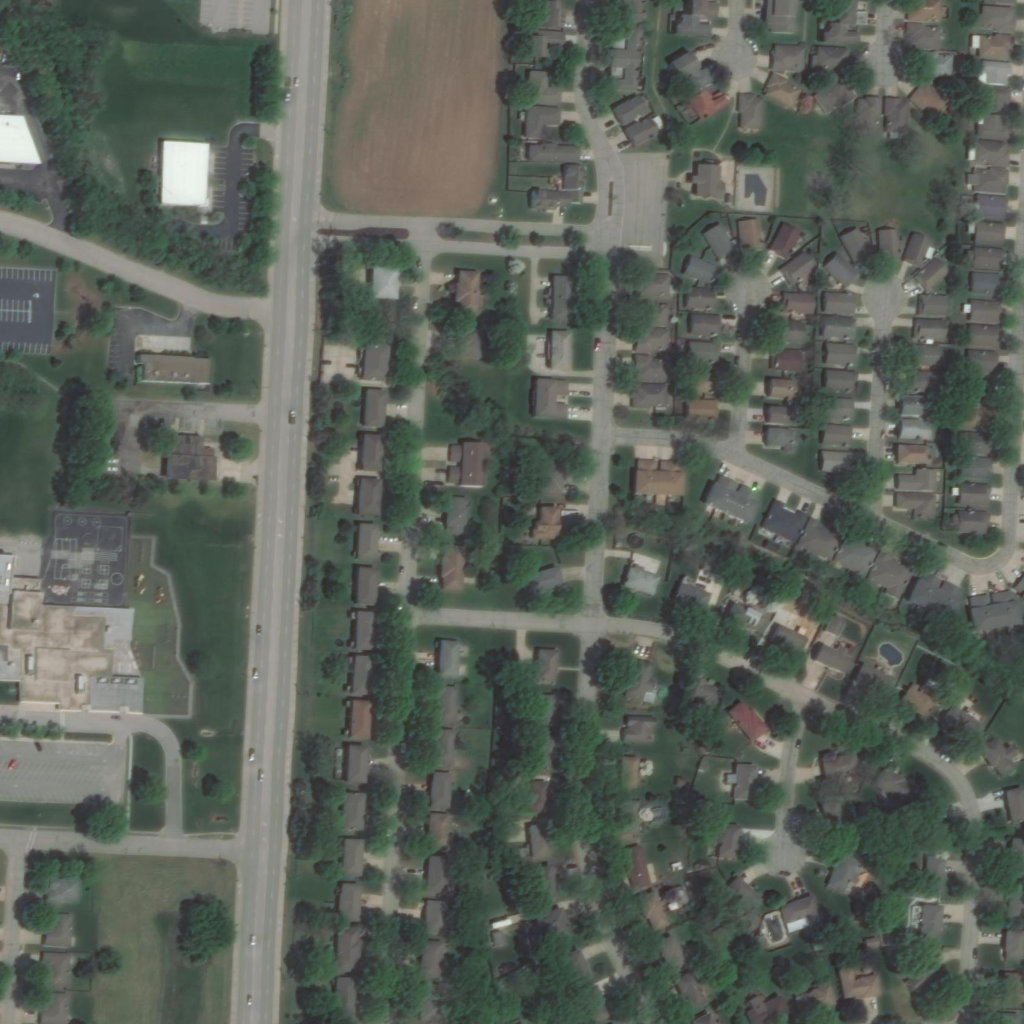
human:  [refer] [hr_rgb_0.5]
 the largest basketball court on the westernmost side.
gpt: <box>[[5, 52, 7, 56, 0]]</box>